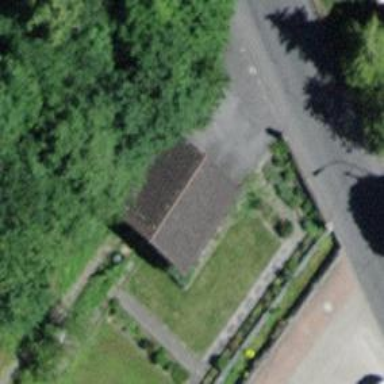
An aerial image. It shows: Garage building.